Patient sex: F
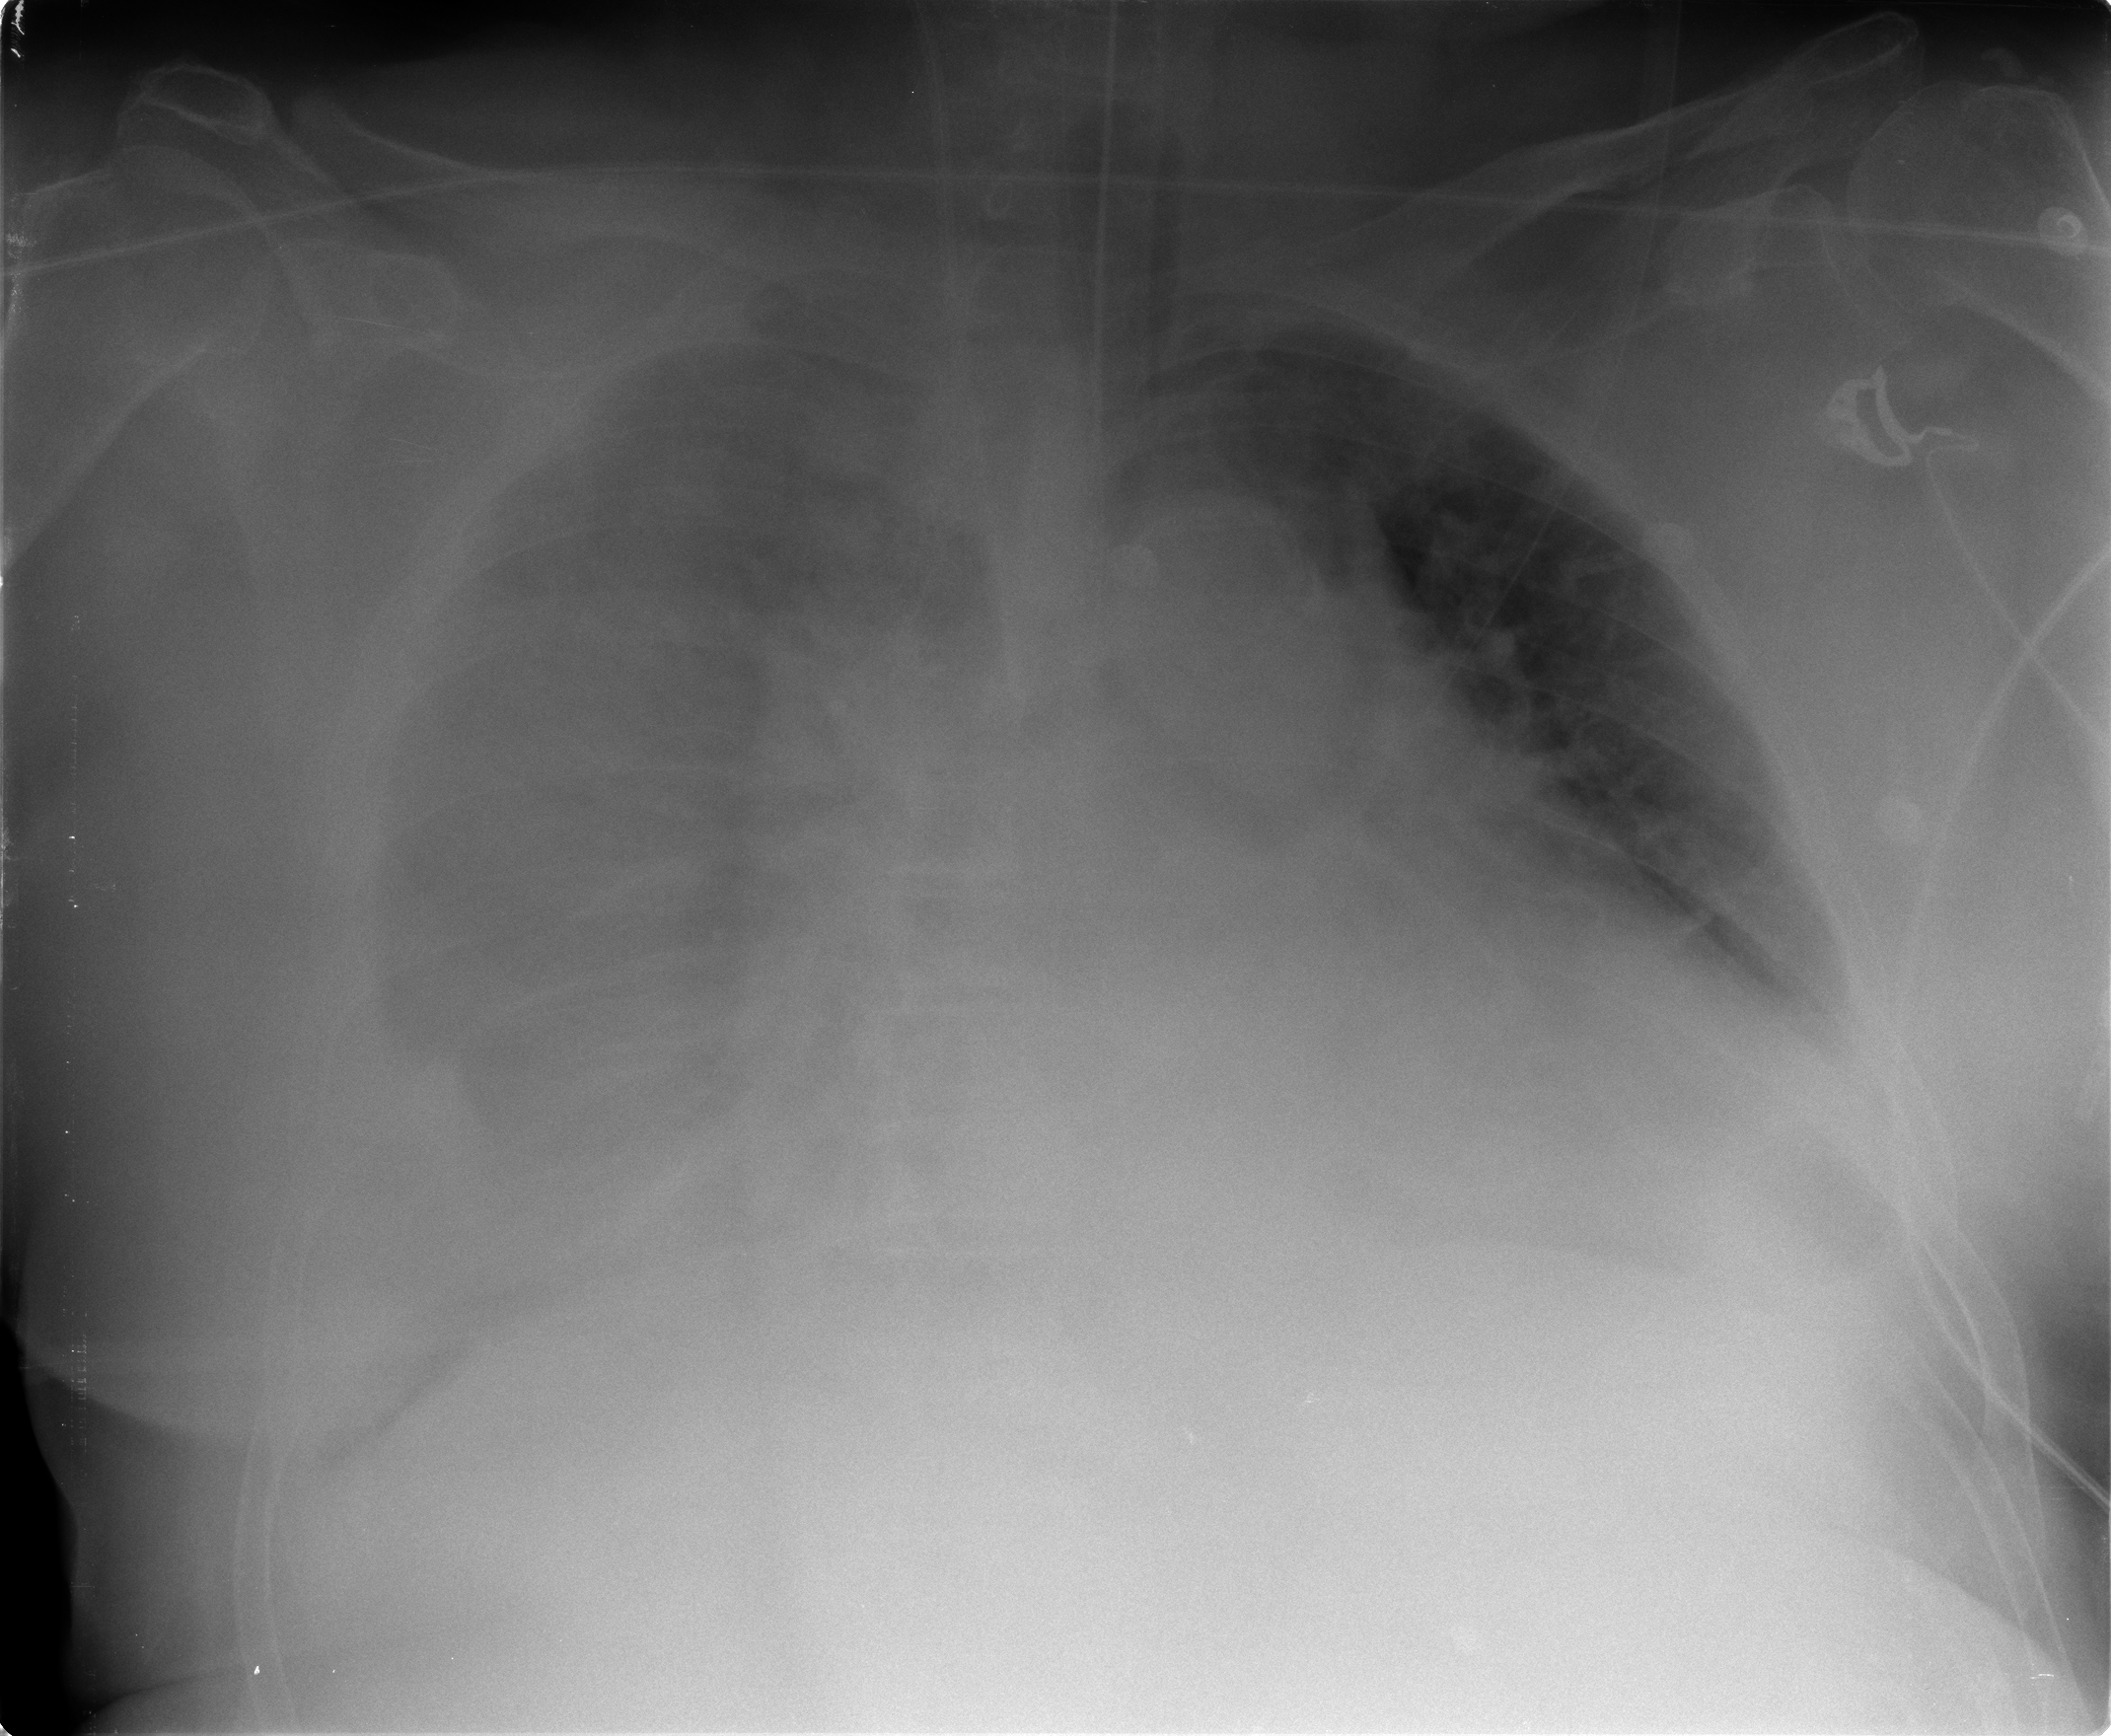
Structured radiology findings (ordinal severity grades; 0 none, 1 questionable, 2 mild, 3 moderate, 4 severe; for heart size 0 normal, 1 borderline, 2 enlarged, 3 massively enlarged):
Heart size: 2
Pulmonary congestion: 2
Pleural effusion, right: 3
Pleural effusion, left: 1
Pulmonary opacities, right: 2
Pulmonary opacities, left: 0
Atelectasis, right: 3
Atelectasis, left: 2